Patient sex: F
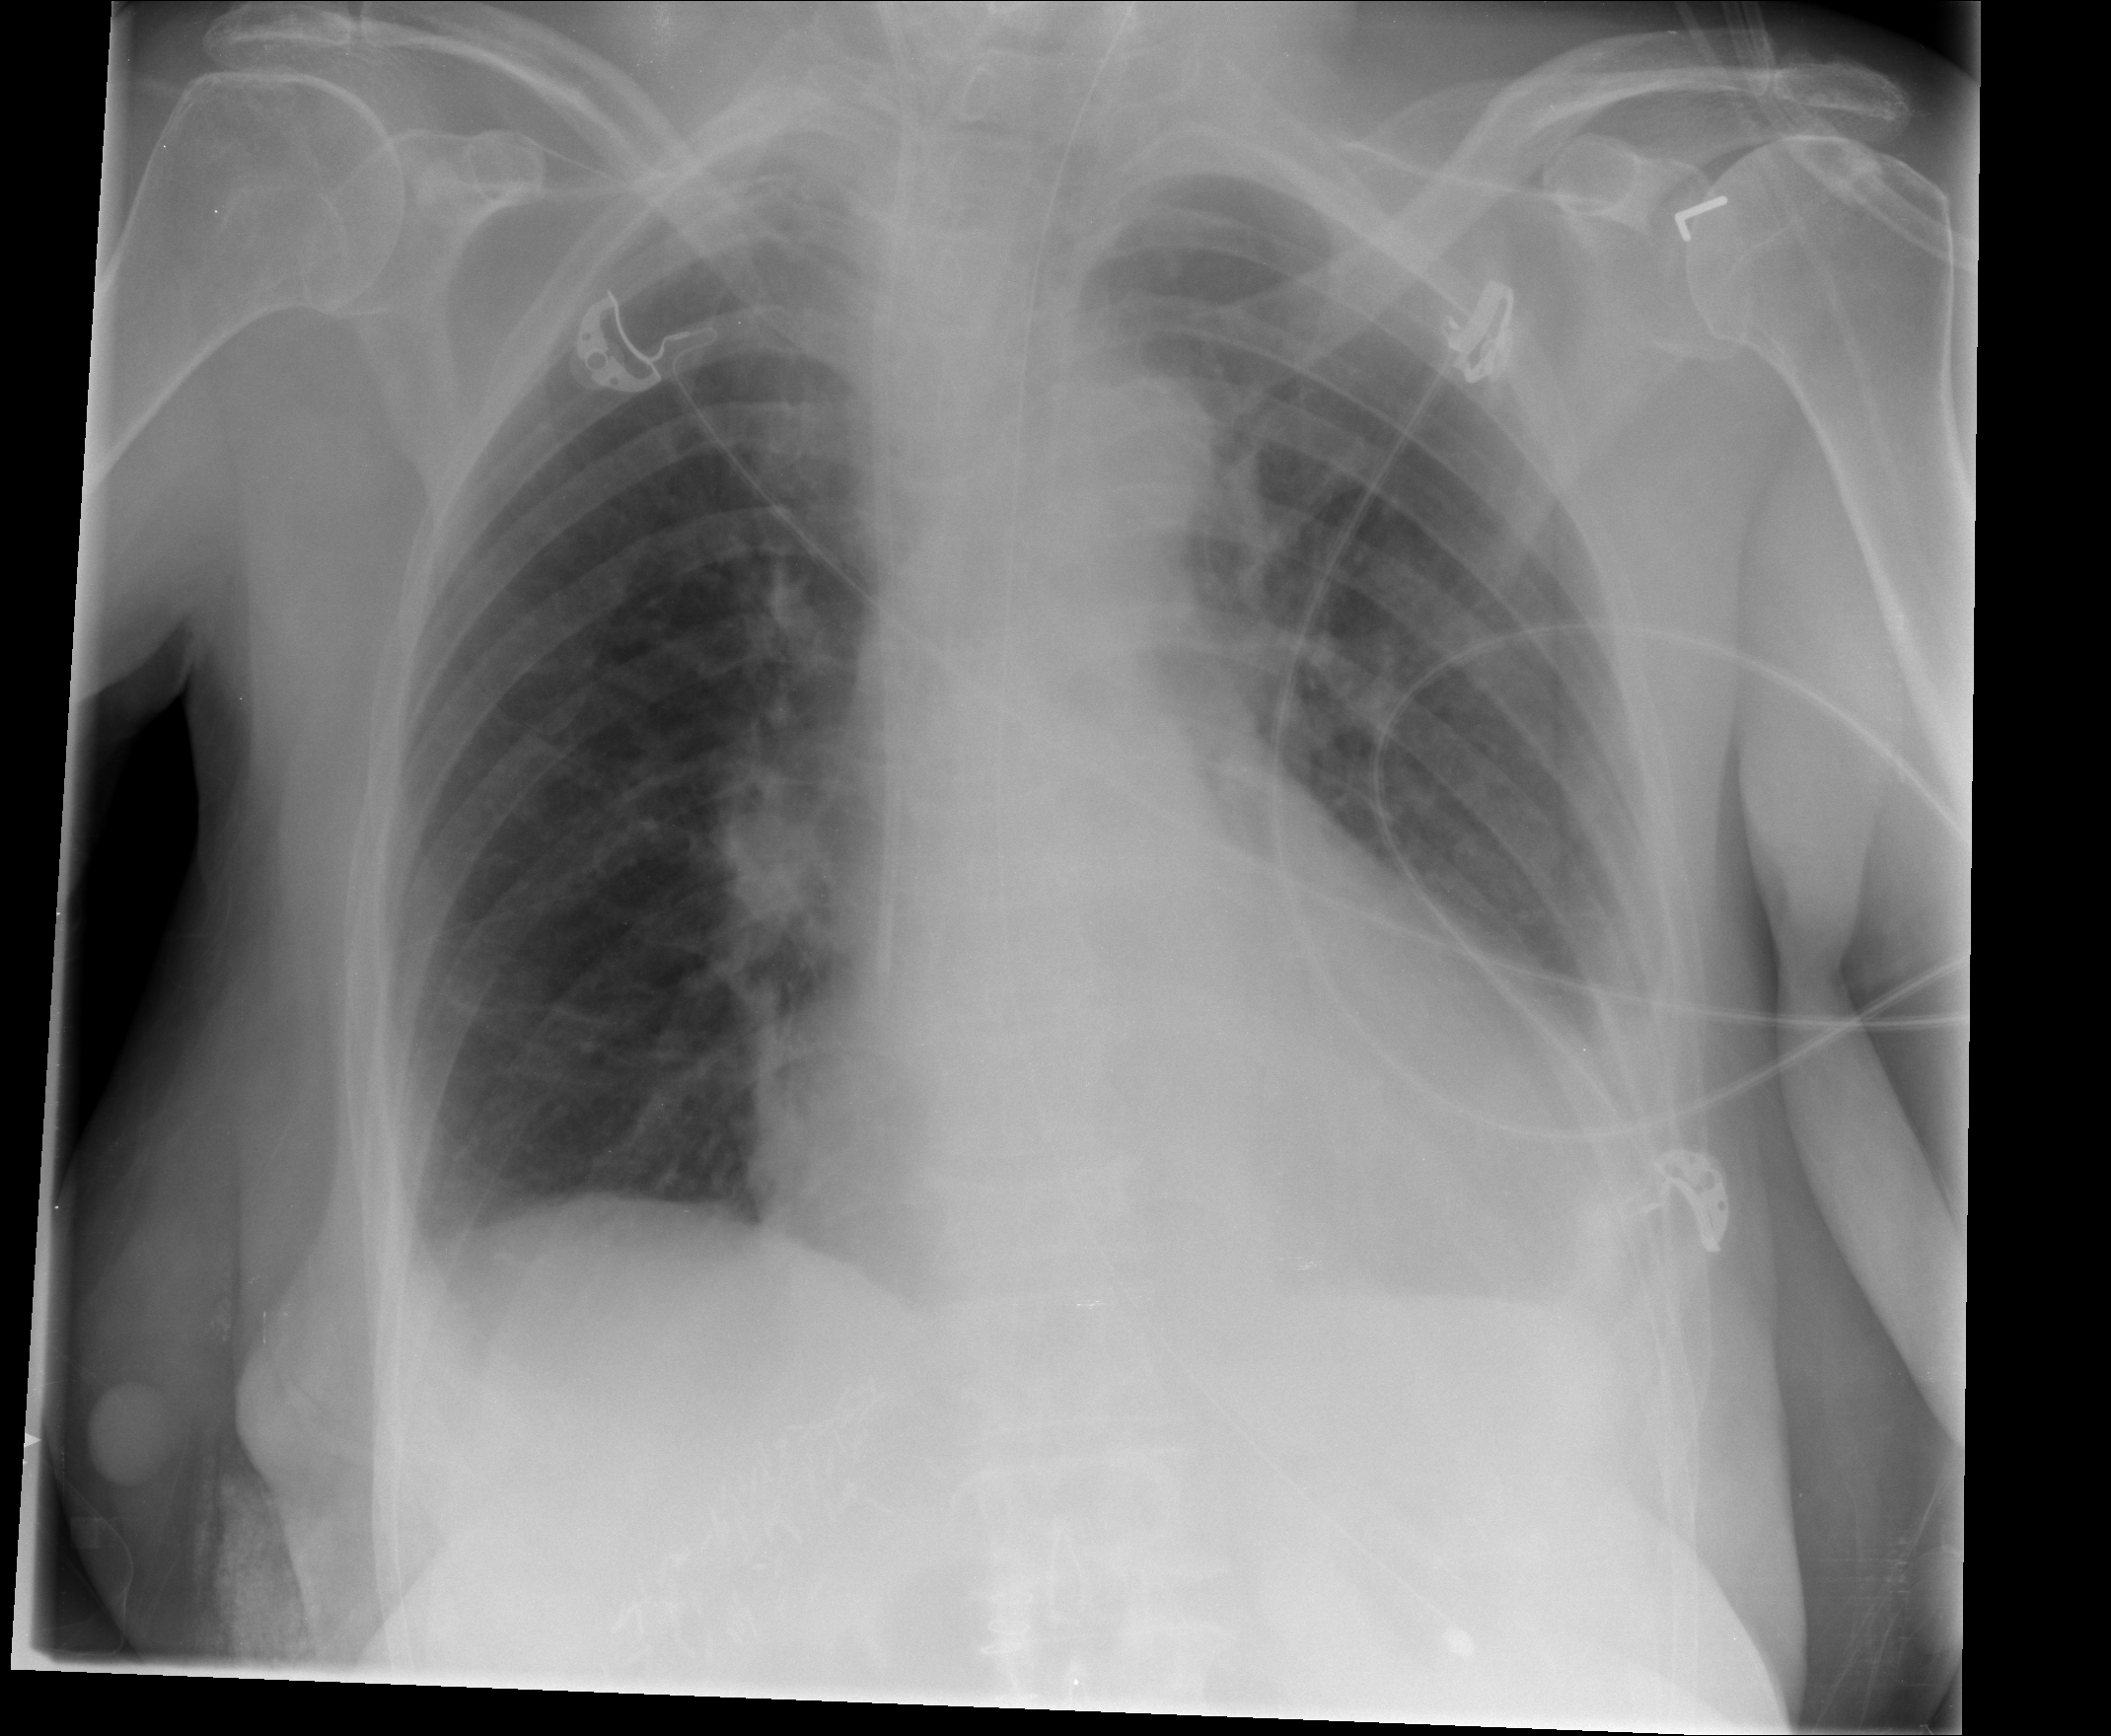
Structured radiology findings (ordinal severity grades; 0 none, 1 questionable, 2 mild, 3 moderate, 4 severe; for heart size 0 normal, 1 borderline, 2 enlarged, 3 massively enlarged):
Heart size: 2
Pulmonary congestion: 1
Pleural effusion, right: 0
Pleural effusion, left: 1
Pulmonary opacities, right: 0
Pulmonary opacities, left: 0
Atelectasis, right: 0
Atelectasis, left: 2